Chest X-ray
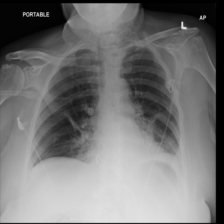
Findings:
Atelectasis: positive
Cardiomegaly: negative
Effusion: negative
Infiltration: positive
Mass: negative
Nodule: negative
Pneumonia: negative
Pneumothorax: negative
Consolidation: negative
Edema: negative
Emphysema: negative
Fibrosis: negative
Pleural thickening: negative
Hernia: negative